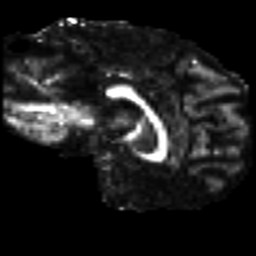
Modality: FA
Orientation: sagittal
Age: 39
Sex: male
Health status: ill
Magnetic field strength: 3 T
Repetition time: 9 s
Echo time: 0.093 s